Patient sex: M
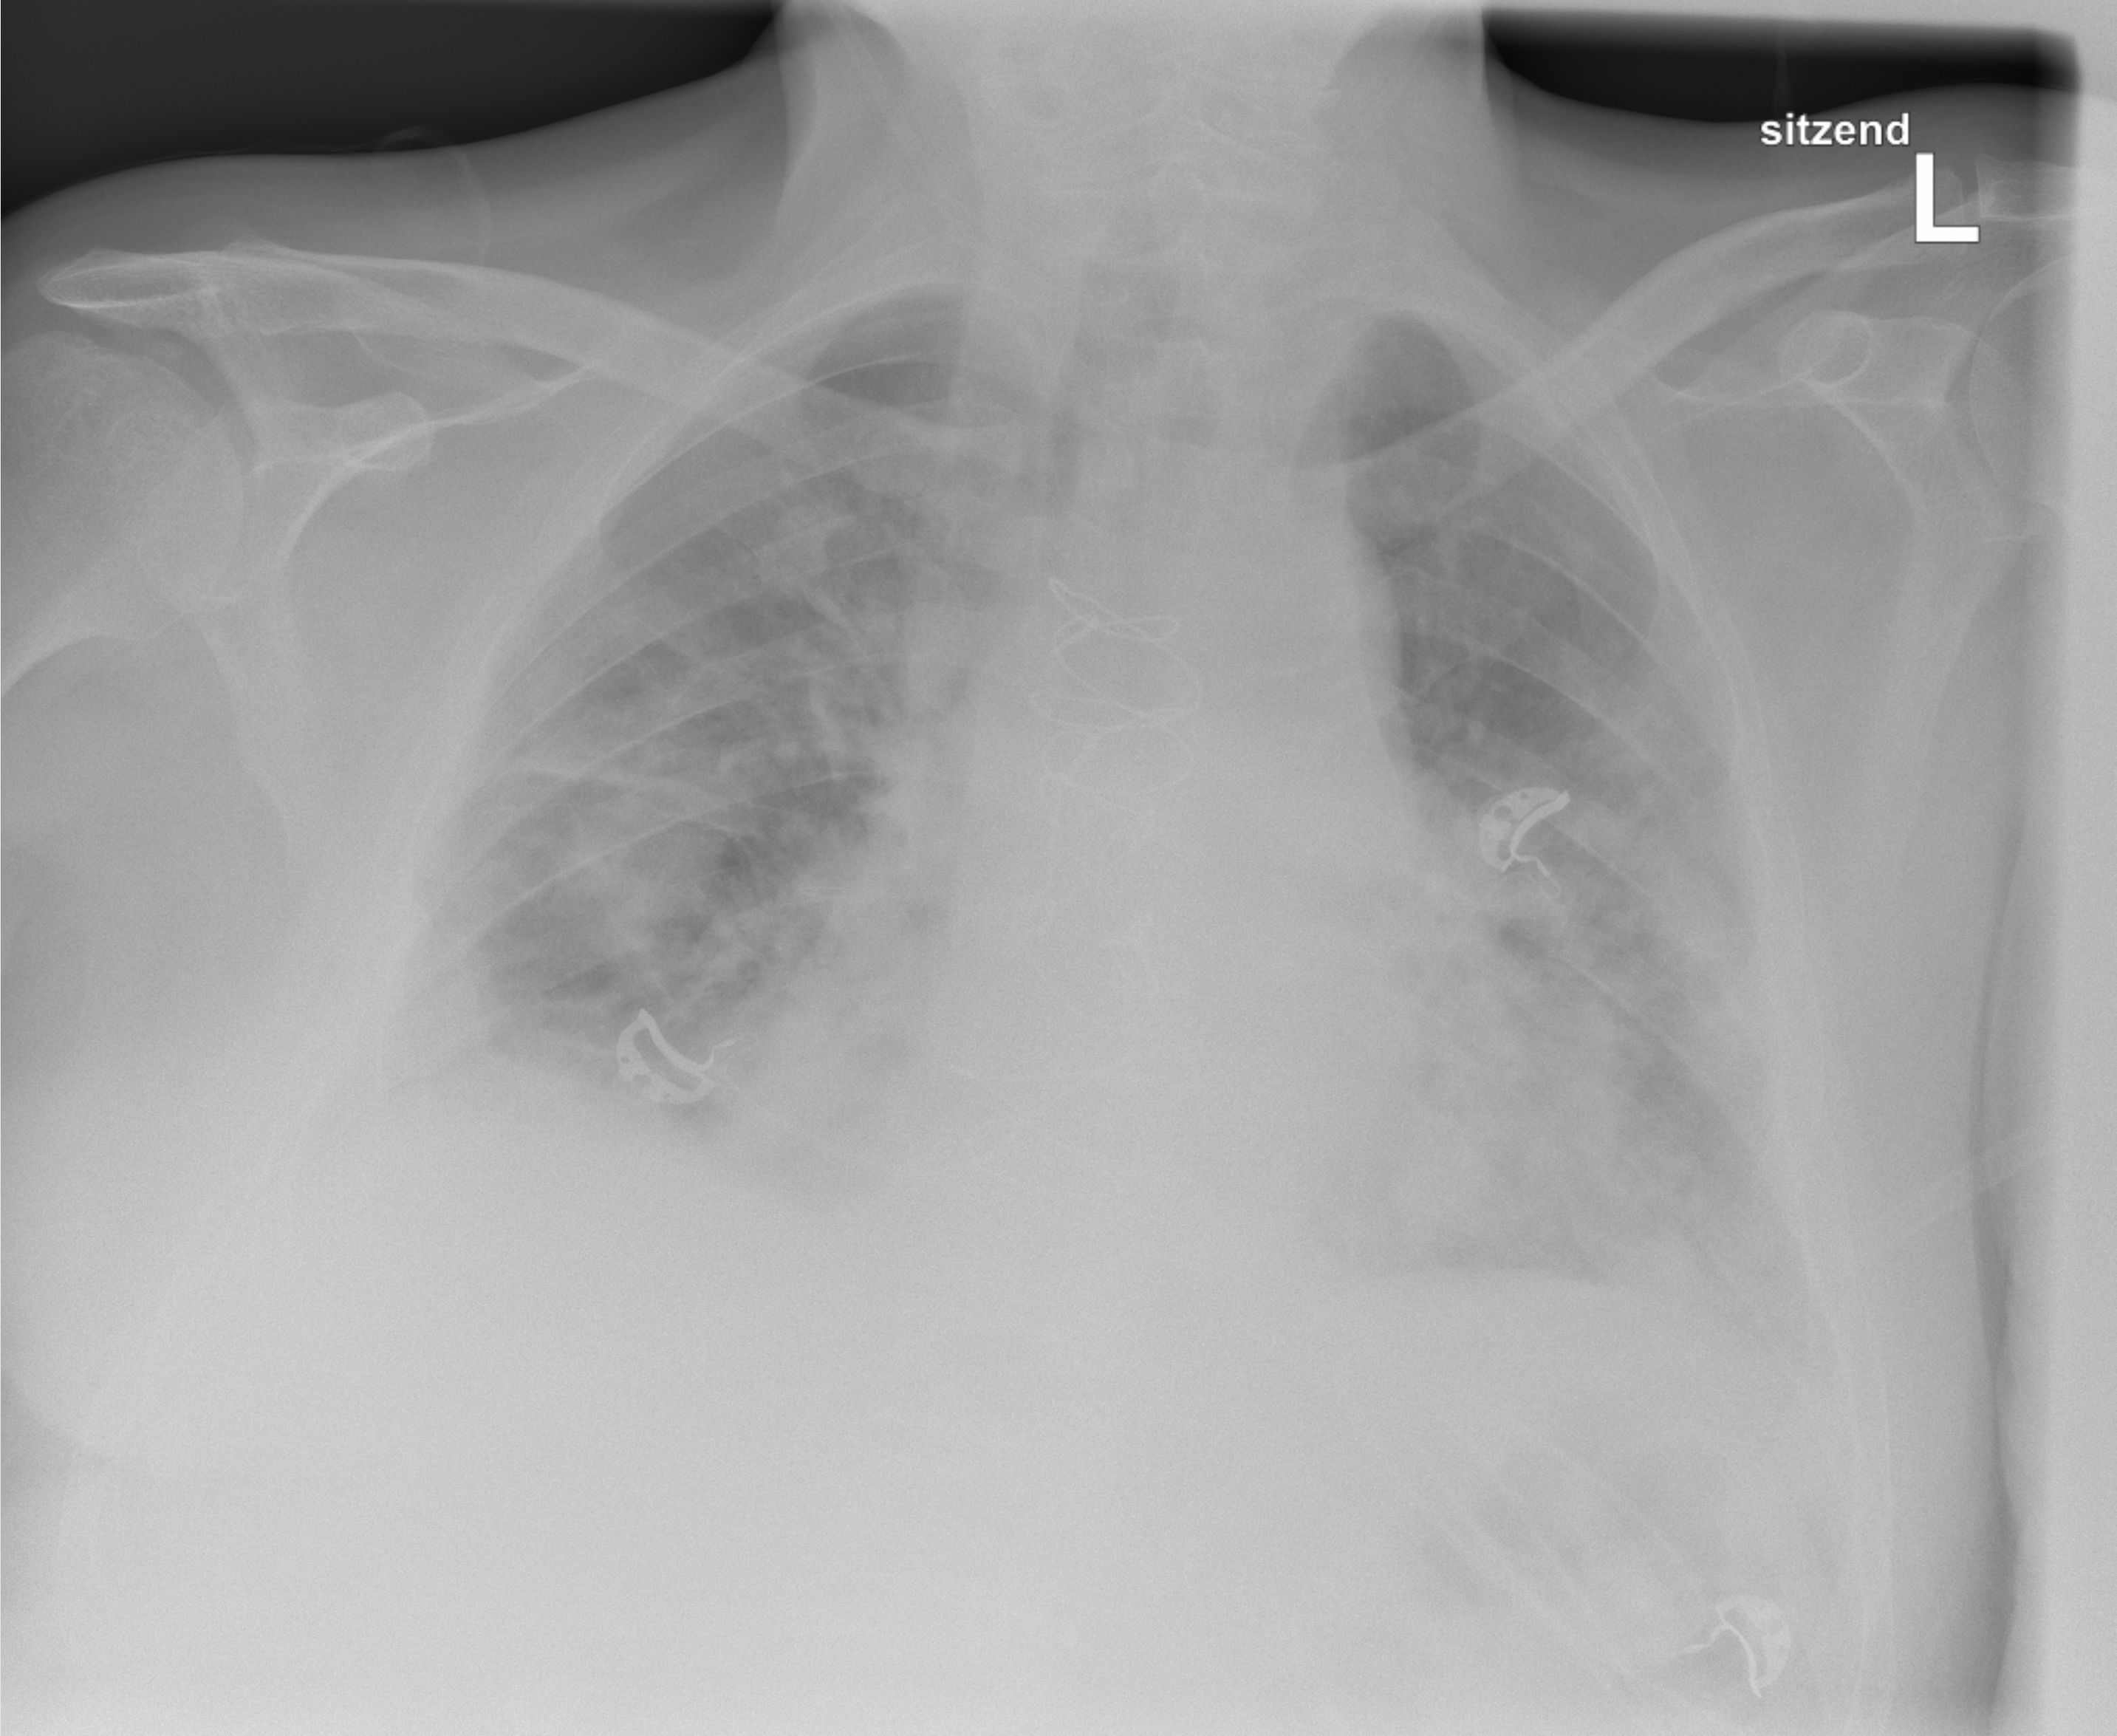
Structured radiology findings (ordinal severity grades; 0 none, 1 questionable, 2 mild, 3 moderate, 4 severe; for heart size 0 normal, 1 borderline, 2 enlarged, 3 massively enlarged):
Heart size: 2
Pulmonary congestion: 1
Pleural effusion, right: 2
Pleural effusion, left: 2
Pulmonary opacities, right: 3
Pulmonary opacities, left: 3
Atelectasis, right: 2
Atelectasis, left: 2